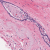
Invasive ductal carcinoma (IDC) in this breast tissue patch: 0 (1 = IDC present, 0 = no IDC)